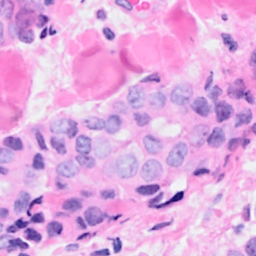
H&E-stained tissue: Breast